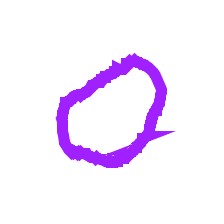
Shape: circle